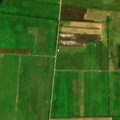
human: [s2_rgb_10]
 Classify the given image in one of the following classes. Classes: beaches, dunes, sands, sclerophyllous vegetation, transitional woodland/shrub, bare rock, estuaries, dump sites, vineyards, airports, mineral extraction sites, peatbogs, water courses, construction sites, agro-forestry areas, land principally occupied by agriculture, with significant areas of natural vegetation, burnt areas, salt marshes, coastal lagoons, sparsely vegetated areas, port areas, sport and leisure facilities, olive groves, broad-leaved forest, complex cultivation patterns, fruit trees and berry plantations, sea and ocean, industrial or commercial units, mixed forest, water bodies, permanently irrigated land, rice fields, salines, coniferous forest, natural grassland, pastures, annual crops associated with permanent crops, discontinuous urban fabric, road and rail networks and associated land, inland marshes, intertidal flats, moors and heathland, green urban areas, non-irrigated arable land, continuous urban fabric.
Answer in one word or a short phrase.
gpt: non-irrigated arable land, pastures, coniferous forest